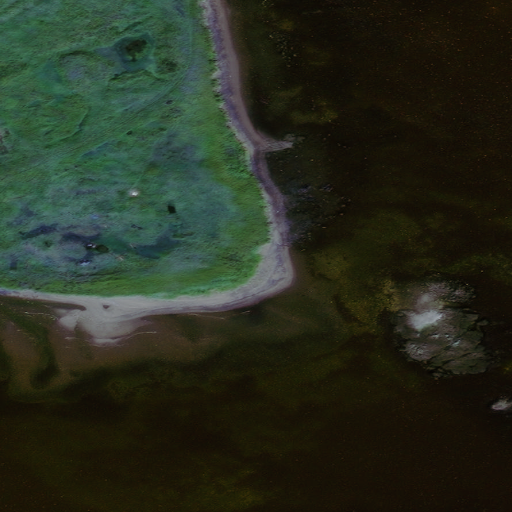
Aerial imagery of cape in Alaska named Barbara Point containing only unknown